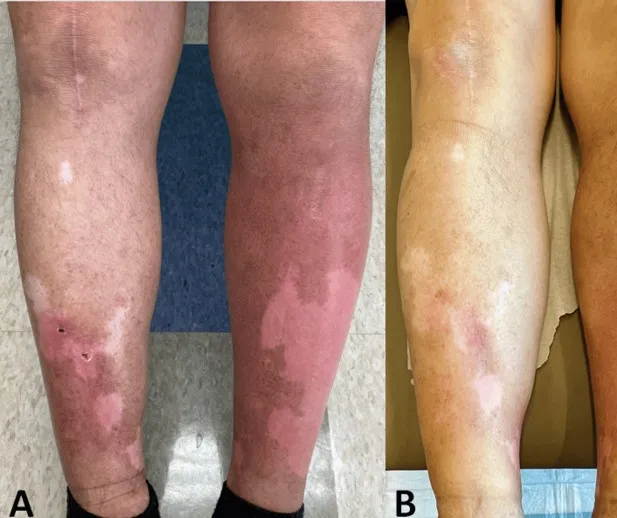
Warm, poorly defined erythematous patches on both shins without tenderness. Asymmetric (left greater than right) erythema and swelling of the lower legs prior to.
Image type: medical_photograph (skin_photograph)